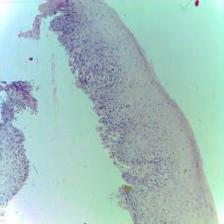
Diagnosis: Normal